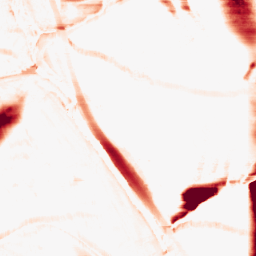
Category: morphological
Decomposition family: morphological_rect
Decomposition parameters: operation: opening
width: 50
height: 10
Upsampling method: bilinear
Upsampling parameters: scale: 4
Upsampling scale: 4